Aerial crown-view tile of a tropical tree (Barro Colorado Island, Panama), acquired 20241014:
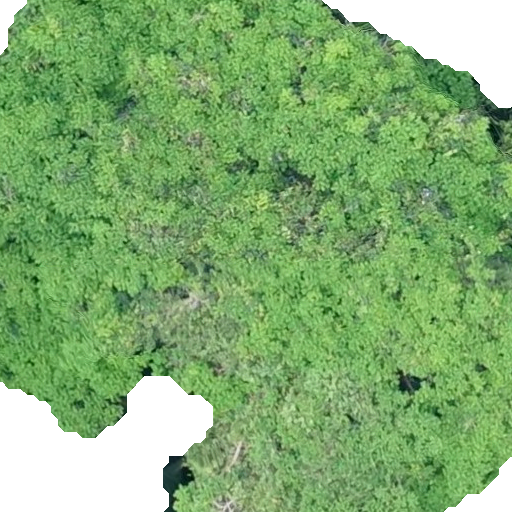
Species: Tachigali panamensis
GBIF accepted scientific name: Tachigali panamensis
Crown area: 480.104 m²